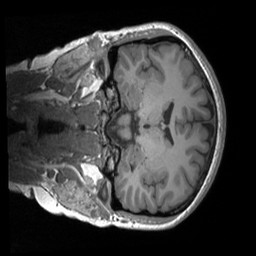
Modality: T1w
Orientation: coronal
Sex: female
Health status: ill
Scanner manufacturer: siemens
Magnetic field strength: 3 T
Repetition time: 1.66 s
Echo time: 0.00254 s